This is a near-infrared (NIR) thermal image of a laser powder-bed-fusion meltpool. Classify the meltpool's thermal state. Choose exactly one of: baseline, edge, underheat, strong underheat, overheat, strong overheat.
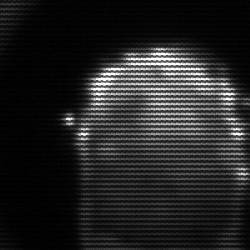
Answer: baseline